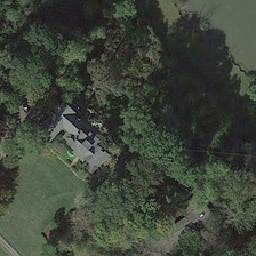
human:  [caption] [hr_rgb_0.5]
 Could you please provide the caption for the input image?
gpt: I can see a house surrounded by a roof surrounded by trees.

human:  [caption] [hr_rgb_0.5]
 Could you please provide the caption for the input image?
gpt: House surrounded by grey roof and green tree and lawn on the front.

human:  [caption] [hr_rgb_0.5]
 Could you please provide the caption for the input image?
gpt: The grey roofed house is surrounded by lush trees and has a lawn in front of it.

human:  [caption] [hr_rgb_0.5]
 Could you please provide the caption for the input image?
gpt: We can see a house with a sloping roof surrounded by trees.

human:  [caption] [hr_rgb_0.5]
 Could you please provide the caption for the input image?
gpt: We can see a house on the roof surrounded by trees.